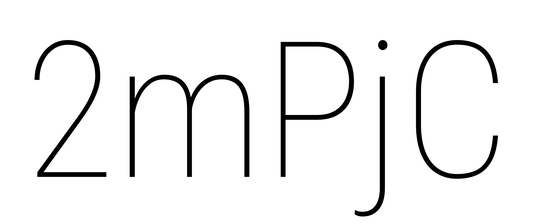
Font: Roboto_Condensed_Thin